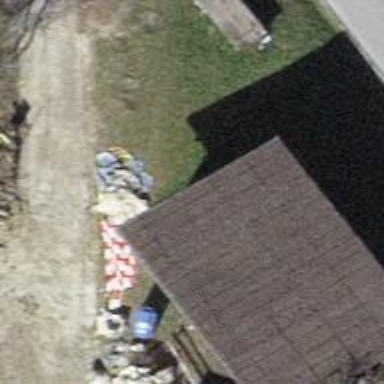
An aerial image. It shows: Shed building.